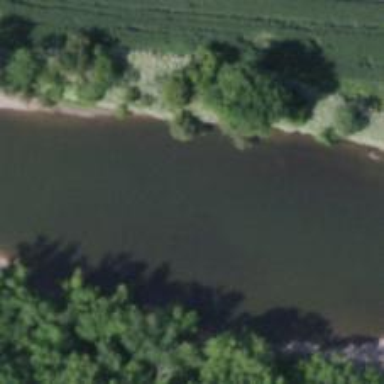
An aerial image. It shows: Beautiful river scene.